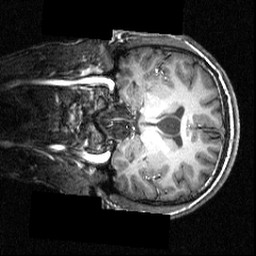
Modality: T1w
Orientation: coronal
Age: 18
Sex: male
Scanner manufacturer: siemens
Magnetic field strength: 3.951 T
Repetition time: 1.5 s
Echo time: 0.00335 s